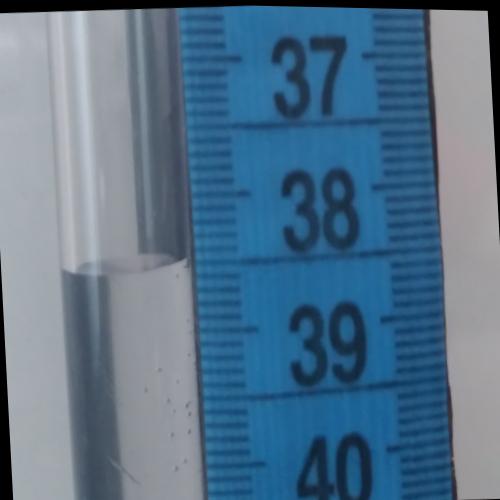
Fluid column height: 38.5 cm